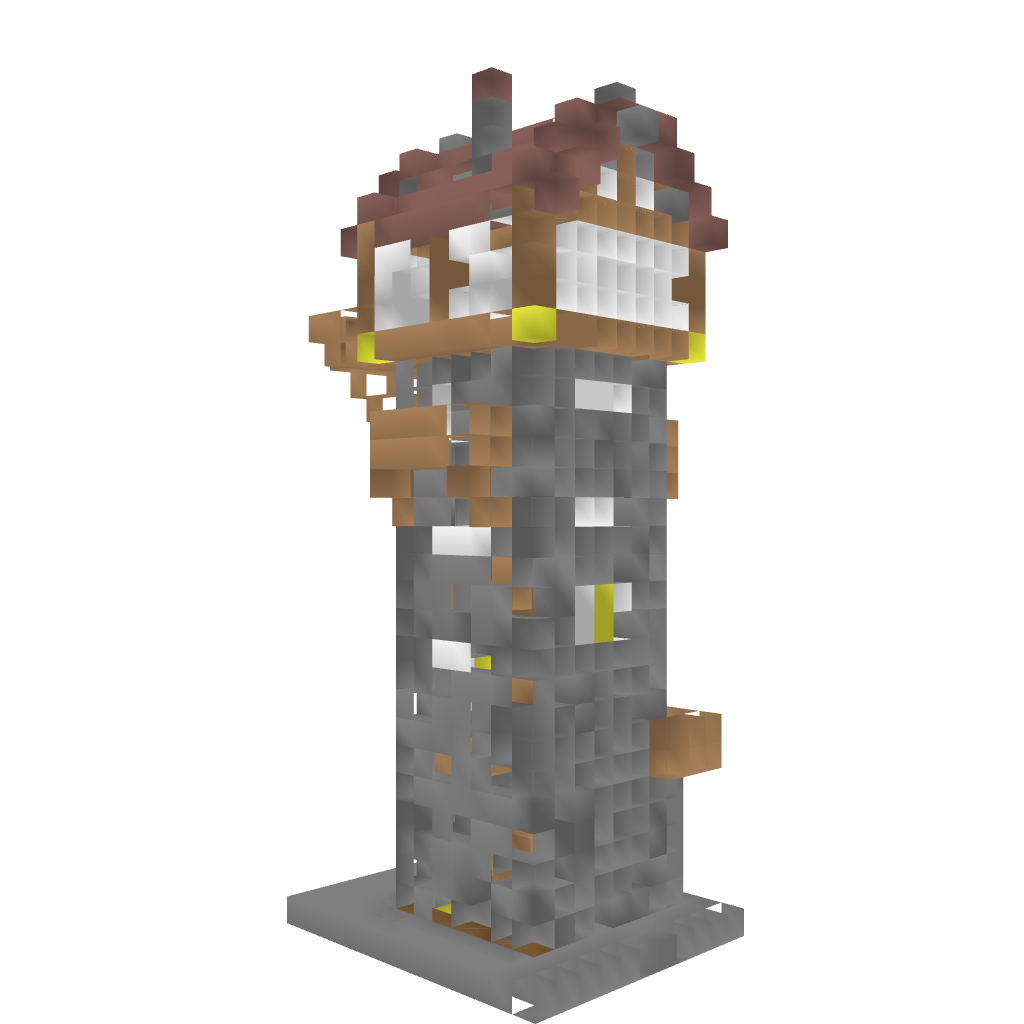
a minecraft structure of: watch tower bad low quality